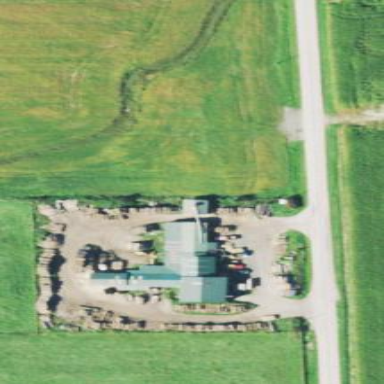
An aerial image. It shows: Sawmill building.